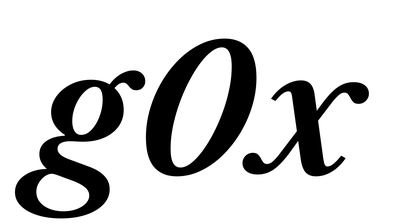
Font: LibreCaslonText-Italic_SemiBold_Italic